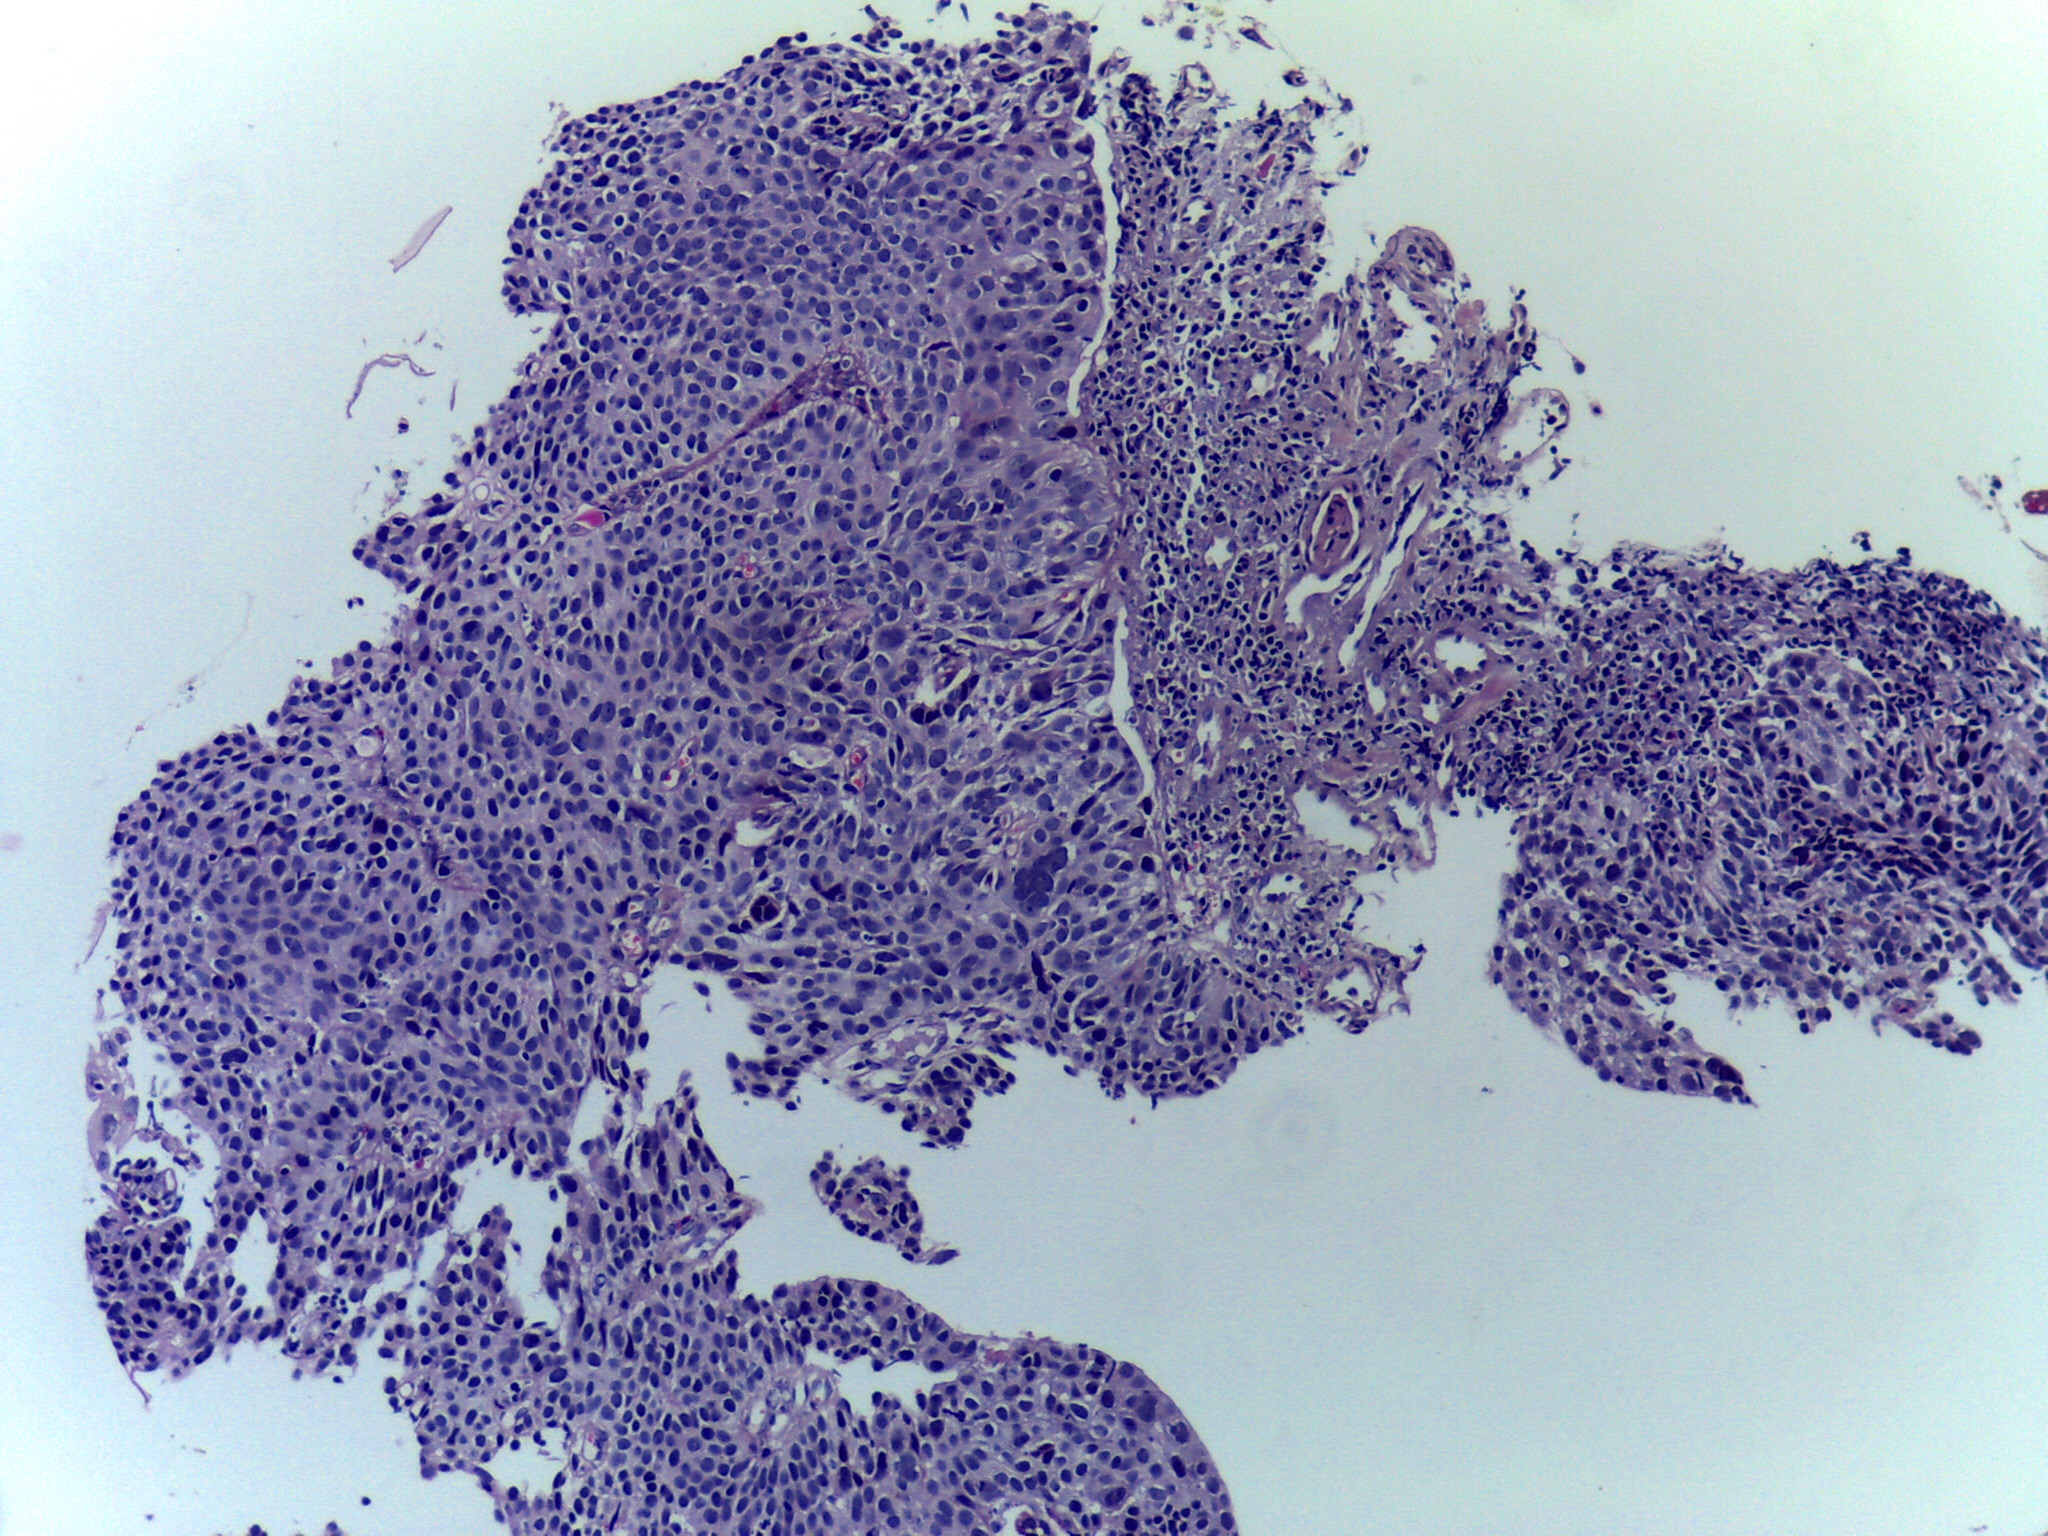
Diagnosis: OSCC